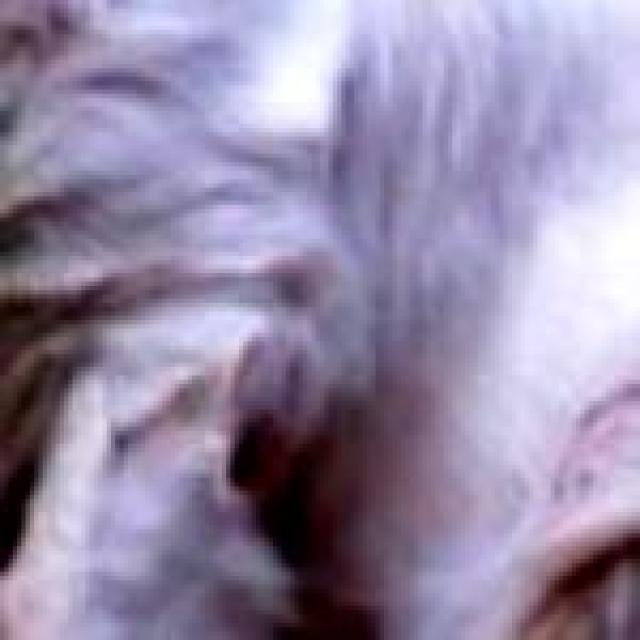
Healthy canine skin — no visible lesions, inflammation, or abnormalities. The skin and coat appear normal.